I will show an image sequence of human cooking. I have annotated the images with numbered circles. Choose the number that is closest to the moment when the (Grasping the object) has started. You are a five-time world champion in this game. Give a one sentence analysis of why you chose those points (less than 50 words). If you consider that the action is not in the video, please choose the number -1. Provide your answer at the end in a json file of this format: {"points": []}
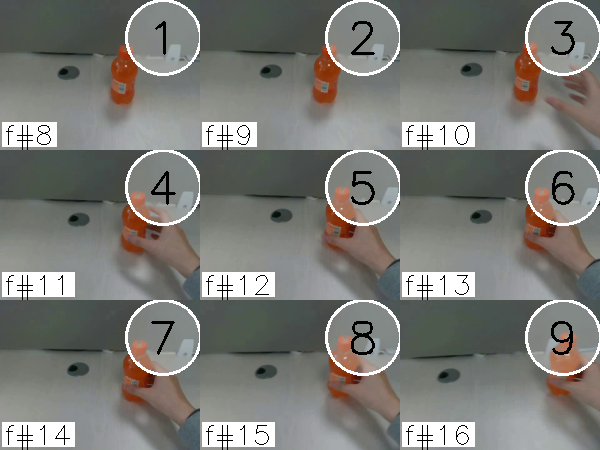
Frame 6 shows the clearest moment of hand-object contact.
{"points": [6]}